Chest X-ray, PA view. Patient: 46 years old, sex F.
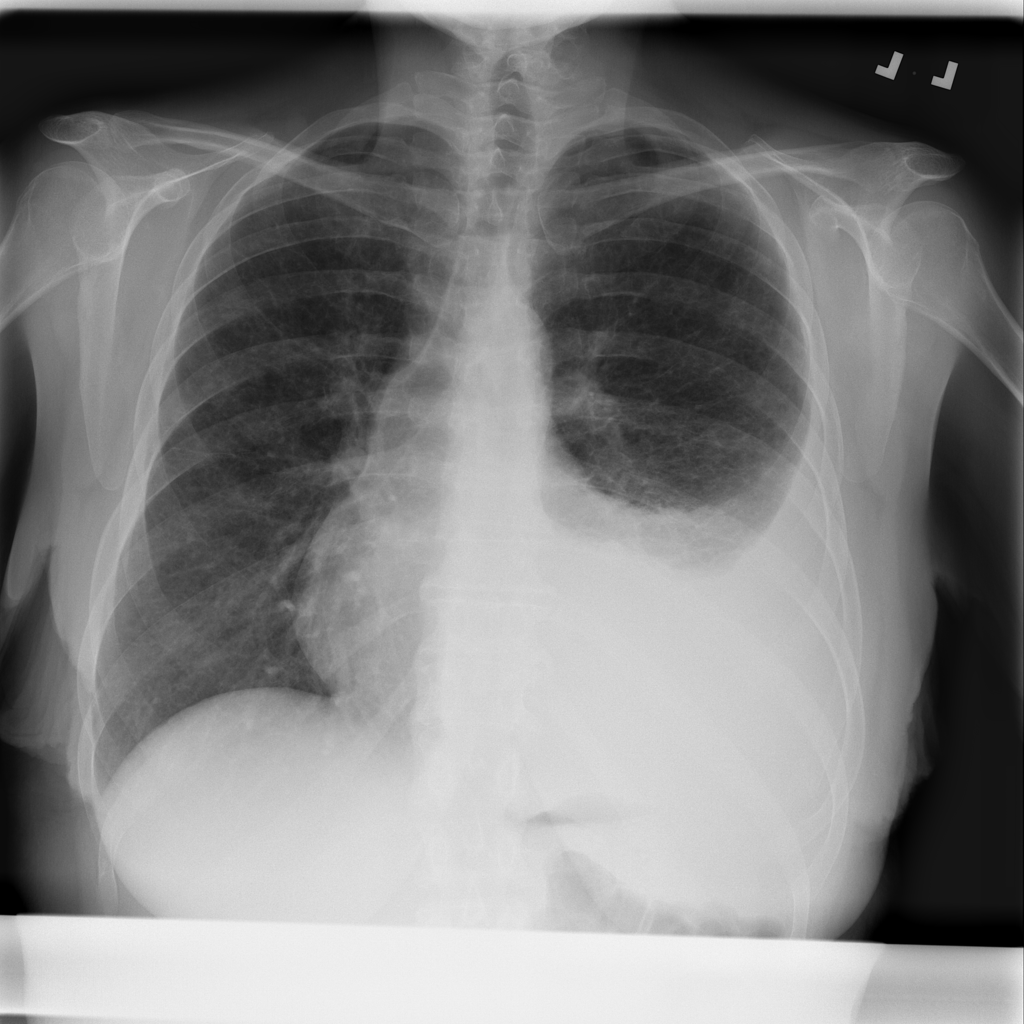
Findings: Effusion